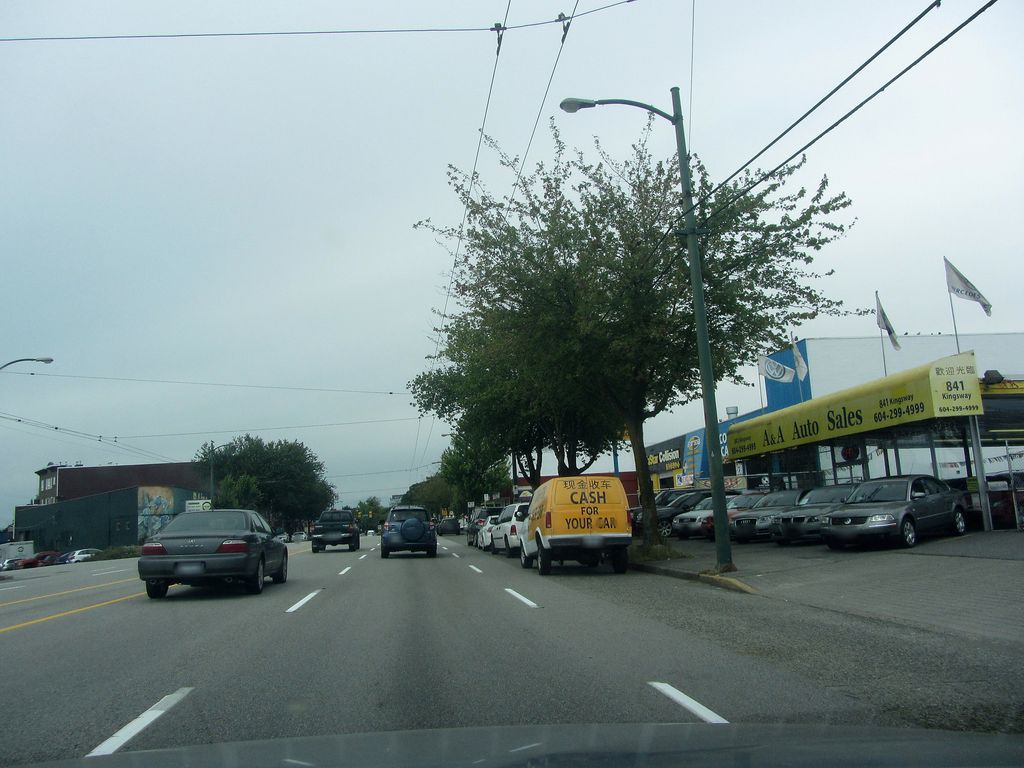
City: vancouver